Question: I have a query where I I gather data from cars and fuelcards. In general what I do is for a given timeframe I collect all cars along with their mileage. So a possible result would be:

What I now need to do is check that the mileage for date 1 is smaller then the mileage for date 2. According to that I'd put a yes or no in a new column that keeps track if the data is valid.
Is this possible in SQL?
EDIT:
here is the SELECT code. There is more code above it to create the things like 'CarList' but I don't think that those are important.
'''
SELECT
CAR.beginmonth
, CAR.endmonth
--, CAR.X_AXIS
--, CAR.X_AXIS_2
, CAR.CarID
--, AL.AllocationName
--, CAR.AllocationID
--, CAR.StartDate
--, CAR.FinalEndDate
, (CASE WHEN CAR.CarID IS NULL
THEN 'N'
ELSE 'Y'
END ) as ValidData
, CAR.Nature
, CAR.BuiltYear
, CAR.Co2Emission
, fuelcardrefill.Kilometer
, fuelcardrefill.FK_FuelType
, fuelcardrefill.Date
From CarList AS CAR inner join
dbo.eMK_CarFuelCard as carfuelcard On CAR.CarID = carfuelcard.CarID inner join
dbo.eMK_FuelCard as fuelcard on carfuelcard.FuelCardID = fuelcard.ID inner join
dbo.eMK_FuelCard_Refill as fuelcardrefill on fuelcard.ID = fuelcardrefill.FK_FuelCard
LEFT Join
AllocationList as AL on CAR.AllocationID = AL.CostAllocationID
Where (CAR.AllocationID = @AllocationID) OR (@AllocationID IS NULL) AND
(fuelcardrefill.Date > beginmonth and fuelcardrefill.Date < endmonth)
UNION
SELECT
AL.MonthDate as beginmonth
, AL.endmonth
--, AL.X_AXIS
--, AL.X_AXIS_2
, NULL as CarID
--, AL.AllocationName
--, AL.CostAllocationID
--, NULL as StartDate
--, NULL
, 'N' as ValidData
, NULL
, NULL
, NULL
, NULL
, NULL
, NULL
From AllocationCrossList as AL
--Where (ISNULL(AL.CostAllocationID,NULL) = ISNULL(@AllocationID,NULL) )
order by beginmonth, CarID, Date
'''
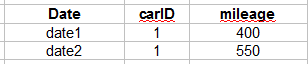
Answer: It is hard to give you complete answer, because you haven't specified what your data model is and where the mileage comes from. So, I will try to give simplified answer here.
Say you have table CarData containing your provided sample data:

Then you can write something like:
'''
SELECT
CD1.*,
--data is not valid if we can find older record with greater mileage on the same car
CASE WHEN EXISTS(
SELECT
*
FROM
CarData AS CD2
WHERE
CD2.CarId = CD1.CarId AND -- same car
CD2.[Date] < CD1.[Date] -- older date
CD2.Mileage > CD1.Mileage -- greater mileage
)
THEN 'N'
ELSE 'Y'
END AS IsValidMileage
FROM
CarData AS CD1
'''
You can do the same thing with self join as mentioned in comments, but I think this is approach is more readable.